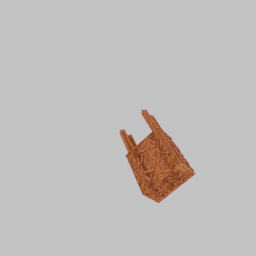
Label: furniture